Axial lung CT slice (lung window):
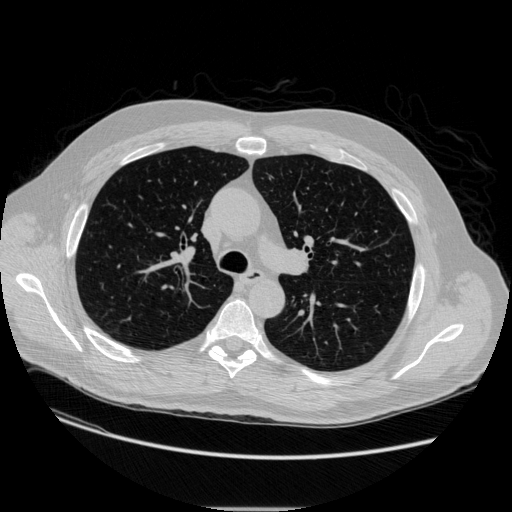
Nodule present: no